Question: My problem:

I would like the red questionmark in the 2nd "a" to expand the parent li's height. As you can see it now is positioned in the 3rd anchor's line
Usually you add a display:block to the "a" and the "a" expands across the whole li, but this floating span makes some problems. While it works if the span has enough space in the same line with some text of the anchor text it does not expand the li if the span is alone in a new line.
As the anchor text is not limited in length, I cannot set a height property to li or a, I can set it for the span, but that does not solve the problem. I tried to change the span to a div, but I did not find a solution.
Here is a <URL>.
HTML:
'''
<div>
<ul>
<li>
<a href="#">text <span> ok </span></a>
</li>
<li>
<a href="#">long long long long text <span class="woot"> ?</span></a>
</li>
<li>
<a href="#">short text <span> ok </span></a>
</li>
</ul>
</div>
'''
CSS
'''
div {
width:130px
}
a {
display:block;
}
span {
float:right;
display:block;
}
/************************************/
/****Just for better visibility****/
.woot {
color:red;
}
li a:hover {
background:grey;
}
li {
background:lightgrey;
}
'''
EDIT: I forgot to mention, I can get the li to include the problematic span by adding a div around each li, but my original problem was that in this case the background of the li cannot be styled, as still the empty line (with only the span floating on right side) does not get the li background.
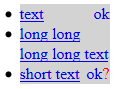
Answer: I would use a class on the parent 'a' element and give a padding to it :
'''
a.wooted {
padding-right: 6px;
position: relative;
}
'''
Then you just position absolute your question mark to the bottom right of it :
'''
.woot {
color:red;
position: absolute;
right: 0;
bottom: 0;
}
'''
<URL>